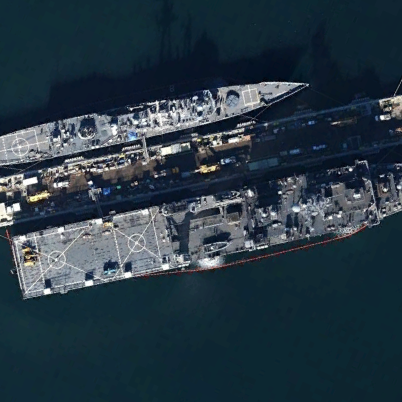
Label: combat